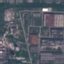
Label: Industrial